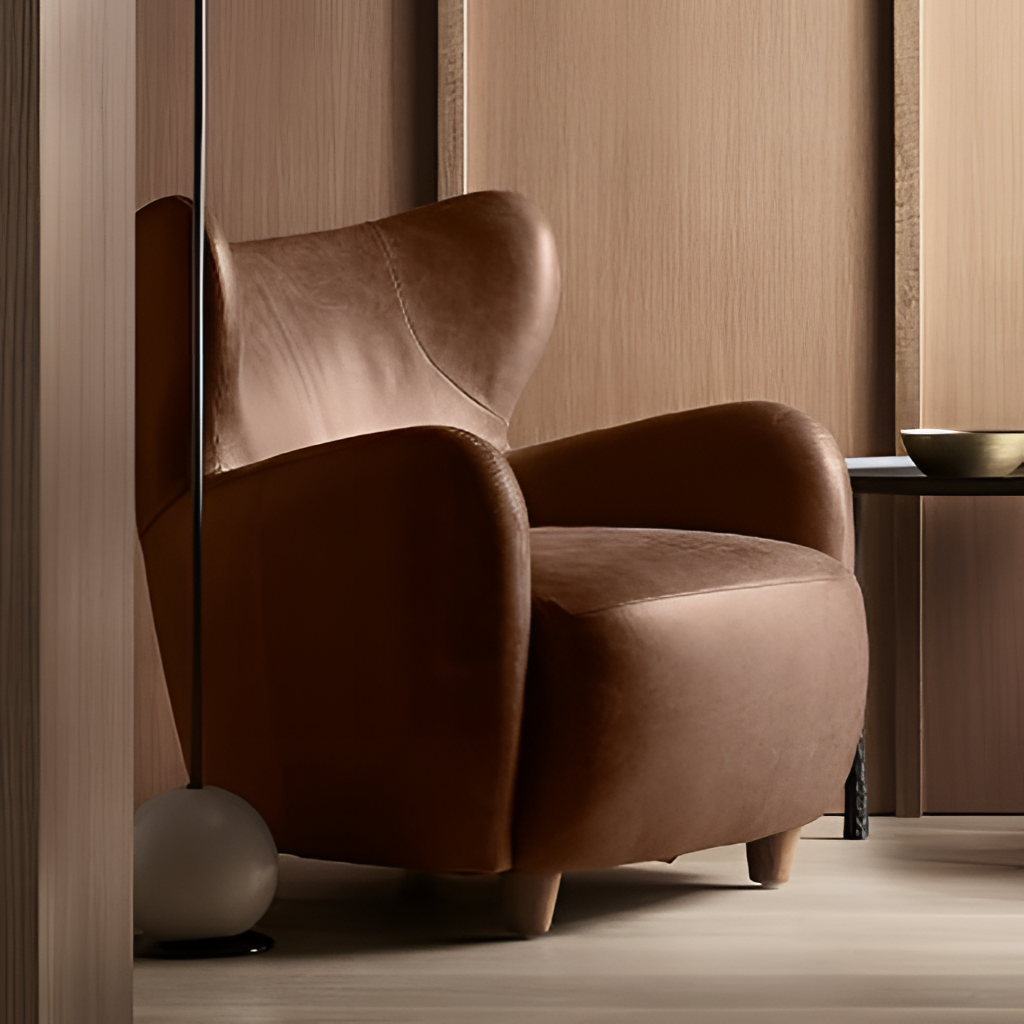
living room, leather armchair, contemporary, beige wood flooring, with plank pattern, beige wood wallpaper, with vertical paneled pattern